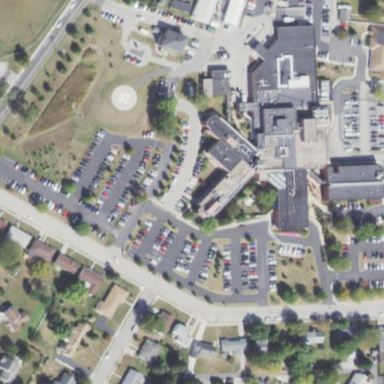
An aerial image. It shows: Hospital building.